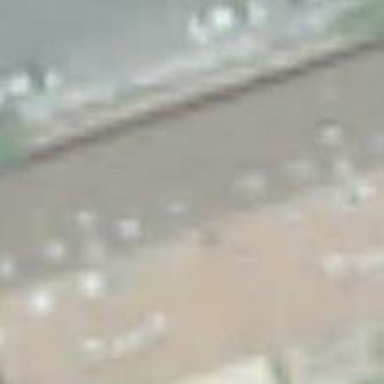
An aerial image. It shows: Fitness centre on leisure land.